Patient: sex M, age 60
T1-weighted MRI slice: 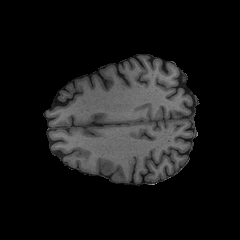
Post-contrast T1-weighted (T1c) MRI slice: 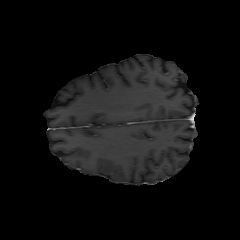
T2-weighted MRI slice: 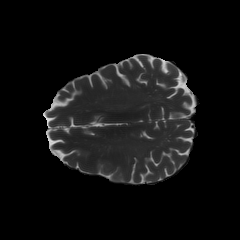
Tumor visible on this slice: yes
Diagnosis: Glioblastoma, IDH-wildtype
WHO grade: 4